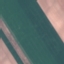
Land use / land cover class: AnnualCrop